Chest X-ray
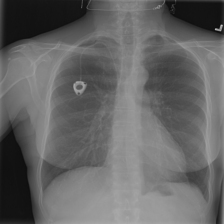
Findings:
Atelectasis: negative
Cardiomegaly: negative
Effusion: negative
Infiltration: positive
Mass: negative
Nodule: negative
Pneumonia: negative
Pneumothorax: negative
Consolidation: negative
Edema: negative
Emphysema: negative
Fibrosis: negative
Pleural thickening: negative
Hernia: negative